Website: ulta-beauty
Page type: payment
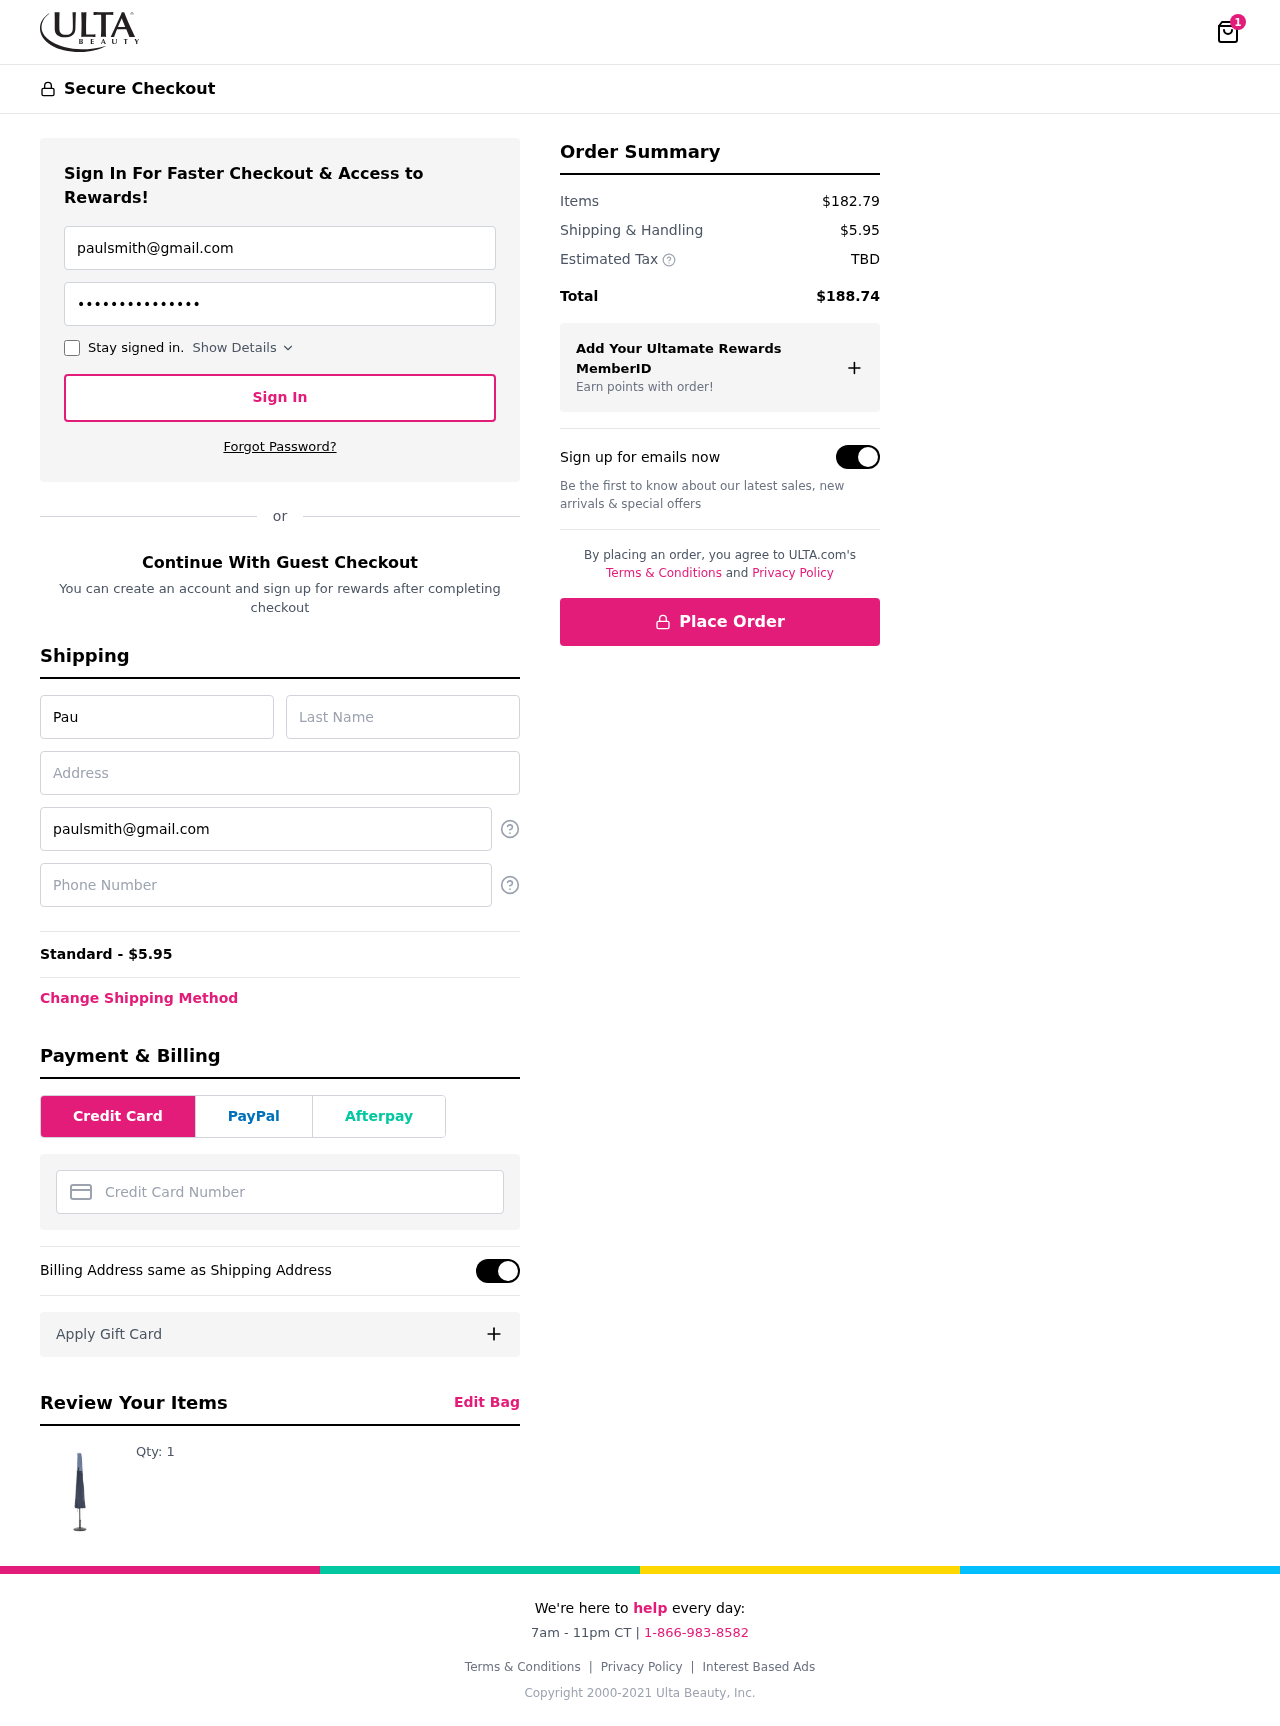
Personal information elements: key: PII_CARD_NUMBER
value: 4979 9008 4347 0360
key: PII_EMAIL
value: paulsmith@gmail.com
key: PII_FIRSTNAME
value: Paul
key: PII_LASTNAME
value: Smith
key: PII_PHONE
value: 7445615429
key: PII_STREET
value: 469 Guzman Cape Suite 825
Product elements: key: PRODUCT1_QUANTITY
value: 1
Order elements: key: ORDER_NUM_ITEMS
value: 1
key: ORDER_SHIPPING_COST
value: $5.95
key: ORDER_SHIPPING_COST
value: Standard - $5.95
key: ORDER_SUBTOTAL
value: $182.79
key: ORDER_TAX
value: TBD
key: ORDER_TOTAL
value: $188.74